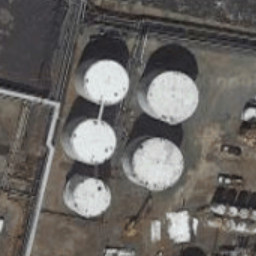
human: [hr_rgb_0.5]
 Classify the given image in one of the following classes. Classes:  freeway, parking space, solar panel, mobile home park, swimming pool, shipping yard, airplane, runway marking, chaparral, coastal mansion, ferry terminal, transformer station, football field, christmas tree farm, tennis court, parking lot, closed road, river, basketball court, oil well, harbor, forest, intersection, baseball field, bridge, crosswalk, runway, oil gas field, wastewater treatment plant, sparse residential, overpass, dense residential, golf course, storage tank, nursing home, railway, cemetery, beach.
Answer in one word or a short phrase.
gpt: storage tank